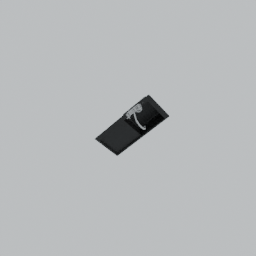
Label: appliances